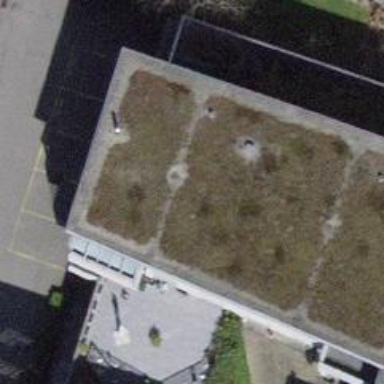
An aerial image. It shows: Police building.